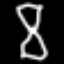
Label: hourglass